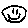
Label: smiley face